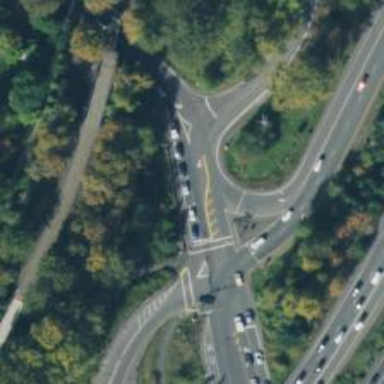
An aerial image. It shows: Marked road crossing.